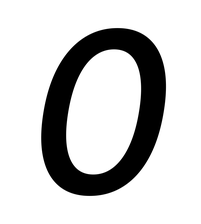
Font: Inter-Italic_Medium_Italic